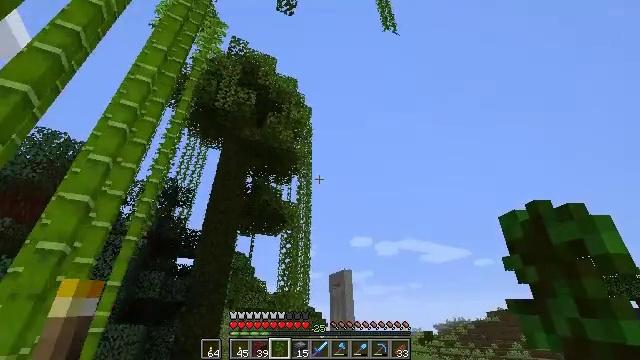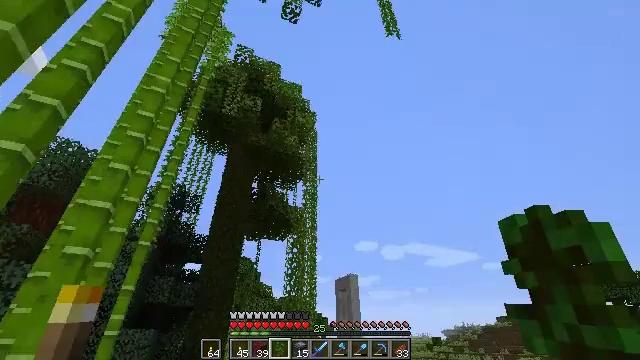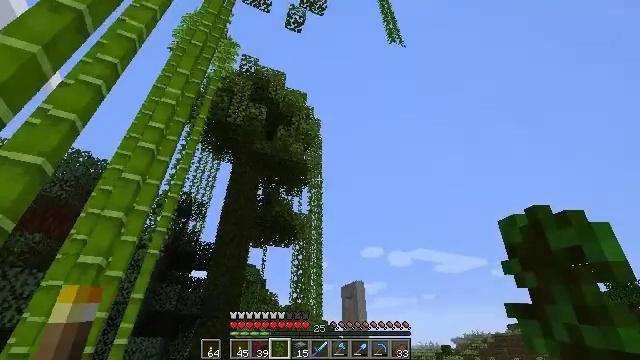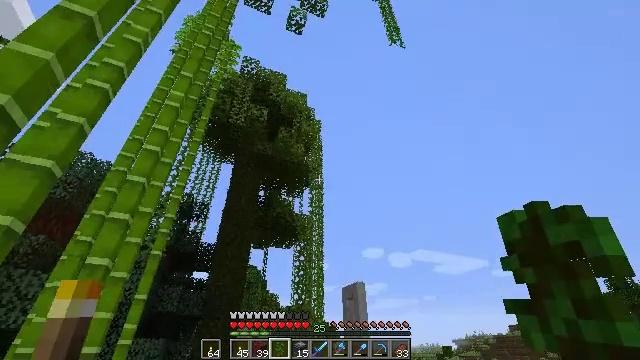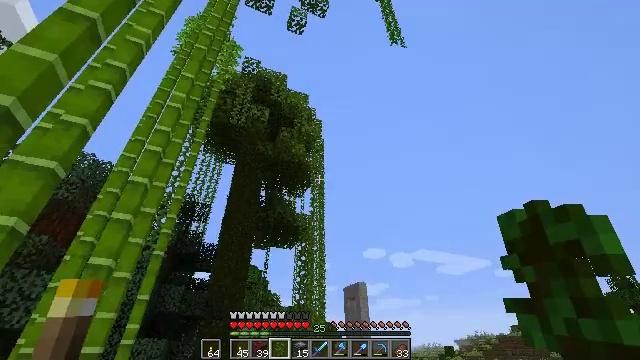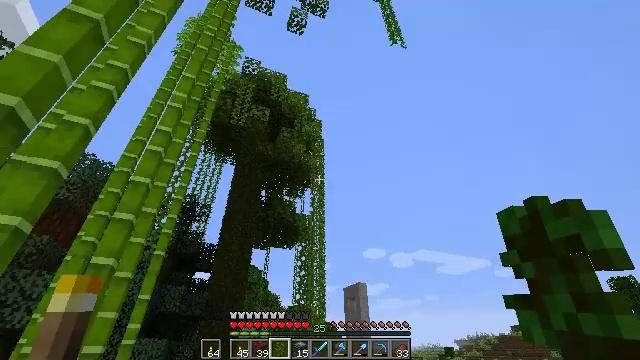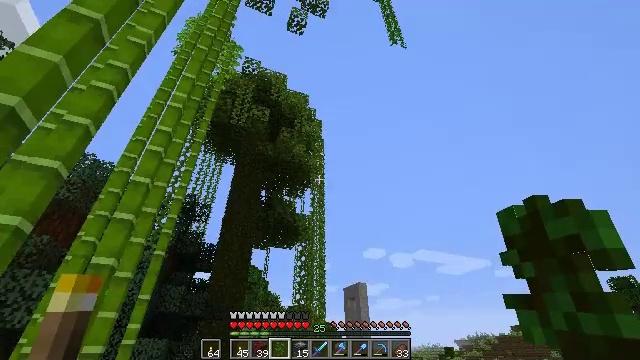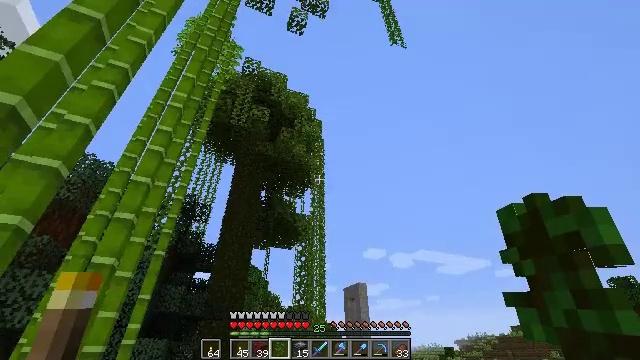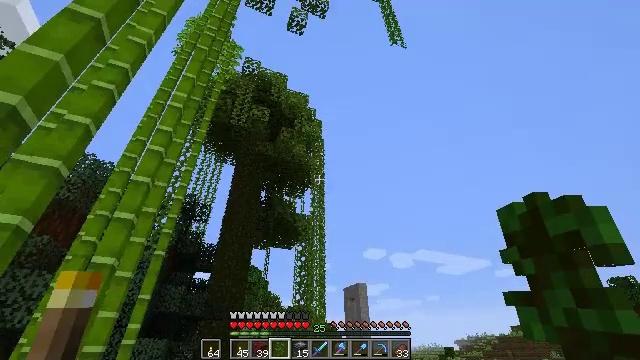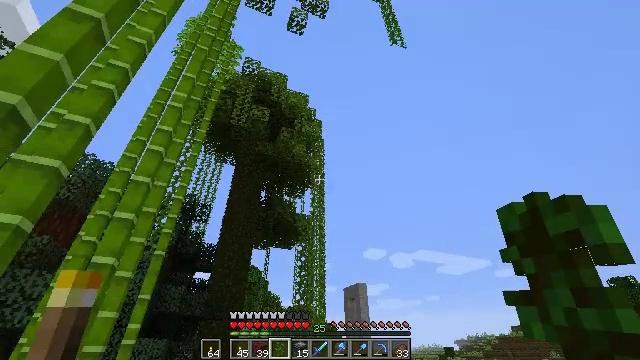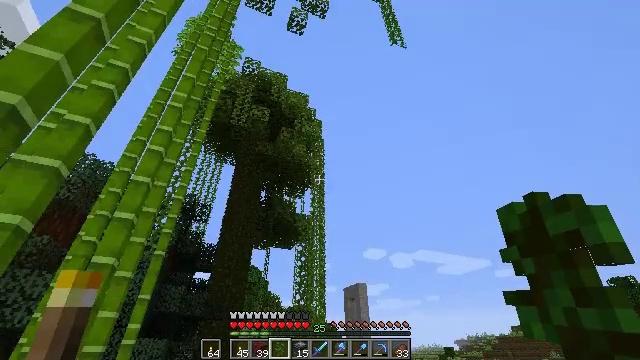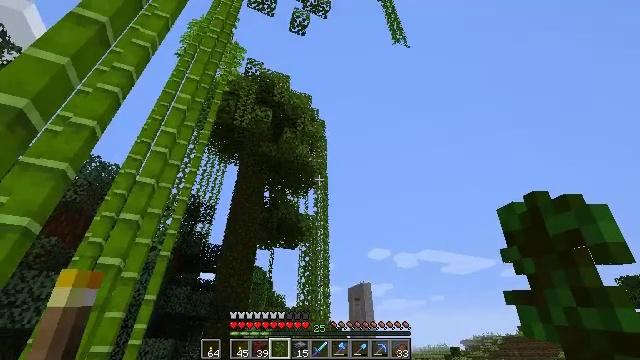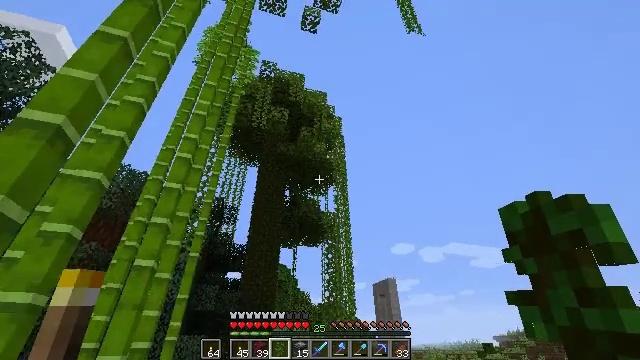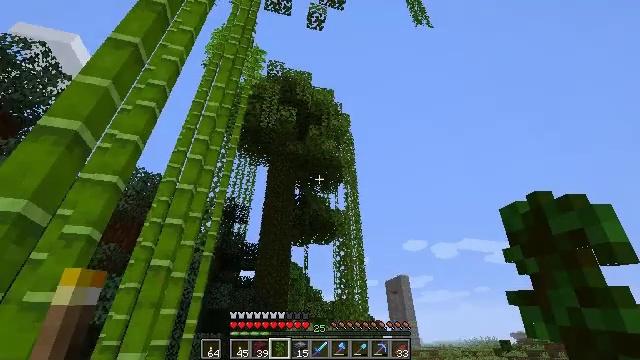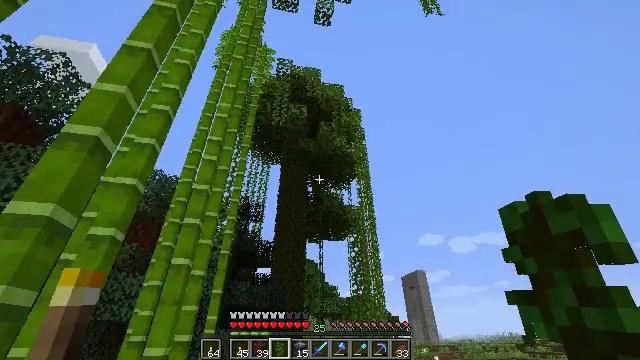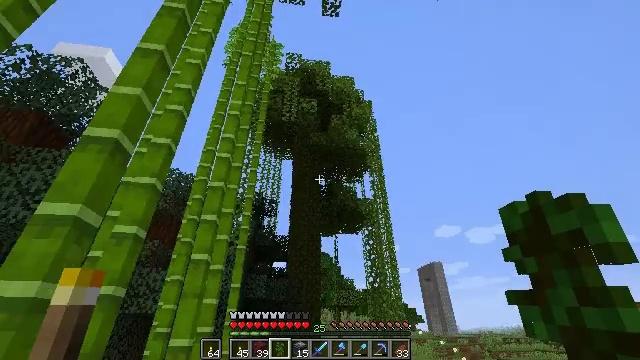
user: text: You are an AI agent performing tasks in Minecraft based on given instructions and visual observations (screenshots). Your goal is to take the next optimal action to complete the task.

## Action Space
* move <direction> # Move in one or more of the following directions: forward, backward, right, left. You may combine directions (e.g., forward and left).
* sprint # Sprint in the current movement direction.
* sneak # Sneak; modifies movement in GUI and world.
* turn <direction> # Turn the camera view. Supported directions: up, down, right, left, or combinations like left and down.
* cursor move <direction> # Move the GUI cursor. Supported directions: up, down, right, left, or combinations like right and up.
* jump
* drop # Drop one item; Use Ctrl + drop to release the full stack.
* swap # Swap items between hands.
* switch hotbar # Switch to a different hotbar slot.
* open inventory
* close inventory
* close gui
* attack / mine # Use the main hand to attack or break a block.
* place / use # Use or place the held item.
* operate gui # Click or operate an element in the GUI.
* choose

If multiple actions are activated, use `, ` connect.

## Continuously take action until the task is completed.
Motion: motion action
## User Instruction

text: Attack the jungle leaves to remove it.
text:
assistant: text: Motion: turn left and up
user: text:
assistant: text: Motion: turn left and up
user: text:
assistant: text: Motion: no_op
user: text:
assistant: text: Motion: no_op
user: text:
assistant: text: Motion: no_op
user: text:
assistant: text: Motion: no_op
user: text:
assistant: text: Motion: no_op
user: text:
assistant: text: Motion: no_op
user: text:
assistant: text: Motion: no_op
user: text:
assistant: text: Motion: no_op
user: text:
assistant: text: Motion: no_op
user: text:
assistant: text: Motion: turn left
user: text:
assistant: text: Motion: turn left
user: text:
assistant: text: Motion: turn left
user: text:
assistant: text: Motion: turn left and down
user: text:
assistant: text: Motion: turn left and down
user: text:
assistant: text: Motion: turn down
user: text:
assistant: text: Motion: turn down
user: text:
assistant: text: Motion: turn down
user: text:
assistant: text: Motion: turn right and down
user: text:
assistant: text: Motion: turn right and down
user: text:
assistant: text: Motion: turn down
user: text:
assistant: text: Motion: turn down
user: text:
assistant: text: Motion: turn down
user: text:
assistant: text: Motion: turn down
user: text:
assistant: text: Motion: turn down
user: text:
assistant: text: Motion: turn down
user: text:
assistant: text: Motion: turn down
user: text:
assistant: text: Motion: turn right and down
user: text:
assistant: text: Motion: turn right and down